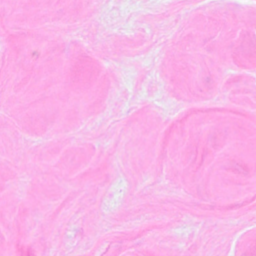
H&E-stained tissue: Breast